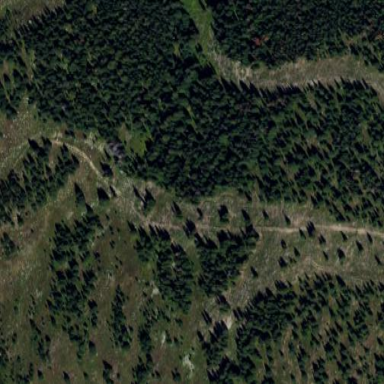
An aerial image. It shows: Evergreen woodland with needle-leaved trees.